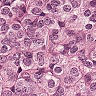
Metastatic tissue present: yes